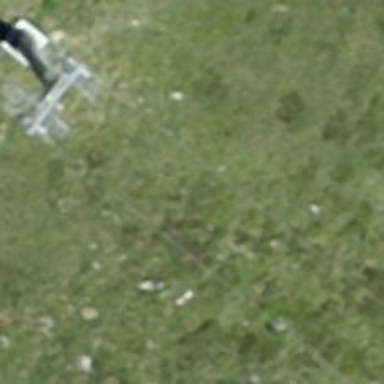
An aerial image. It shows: Pylon for aerialway.